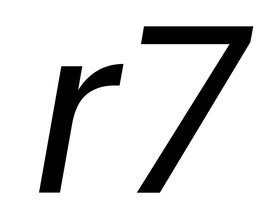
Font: Poppins-Italic